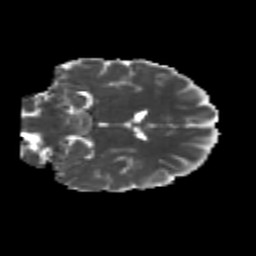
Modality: MD
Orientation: coronal
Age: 21
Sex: male
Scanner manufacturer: siemens
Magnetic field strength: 3 T
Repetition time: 3.5 s
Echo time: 0.104 s